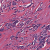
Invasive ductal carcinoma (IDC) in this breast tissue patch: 1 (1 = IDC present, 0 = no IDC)